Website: bh-photo
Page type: address-validator
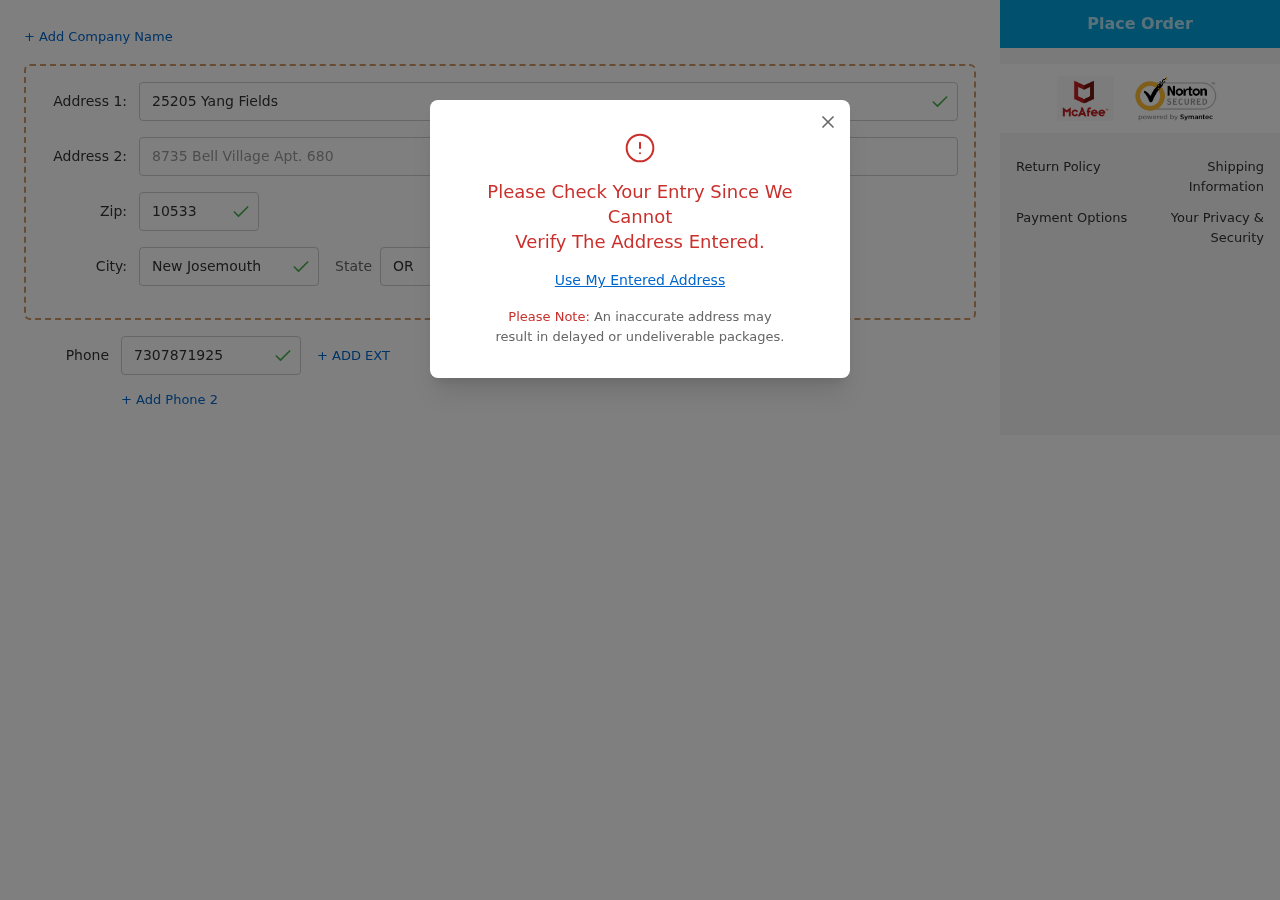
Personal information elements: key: PII_CITY
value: New Josemouth
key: PII_PHONE
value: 7307871925
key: PII_POSTCODE
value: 10533
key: PII_STATE_ABBR
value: OR
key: PII_STREET
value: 25205 Yang Fields
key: PII_STREET2
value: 8735 Bell Village Apt. 680